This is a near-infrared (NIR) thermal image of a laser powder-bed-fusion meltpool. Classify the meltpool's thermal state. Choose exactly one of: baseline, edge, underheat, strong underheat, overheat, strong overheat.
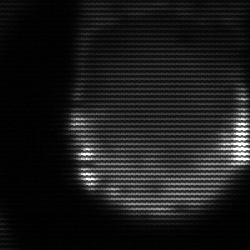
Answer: edge